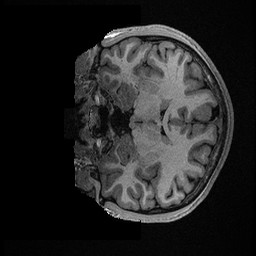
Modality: T1w
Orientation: coronal
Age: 22
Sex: male
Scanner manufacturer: ge
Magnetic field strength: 3 T
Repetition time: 0.006952 s
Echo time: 0.00292 s